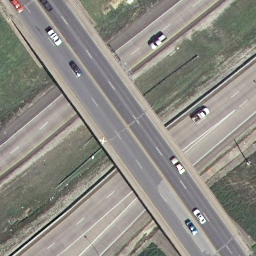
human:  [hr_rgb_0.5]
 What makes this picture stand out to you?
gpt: overpass